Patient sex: M
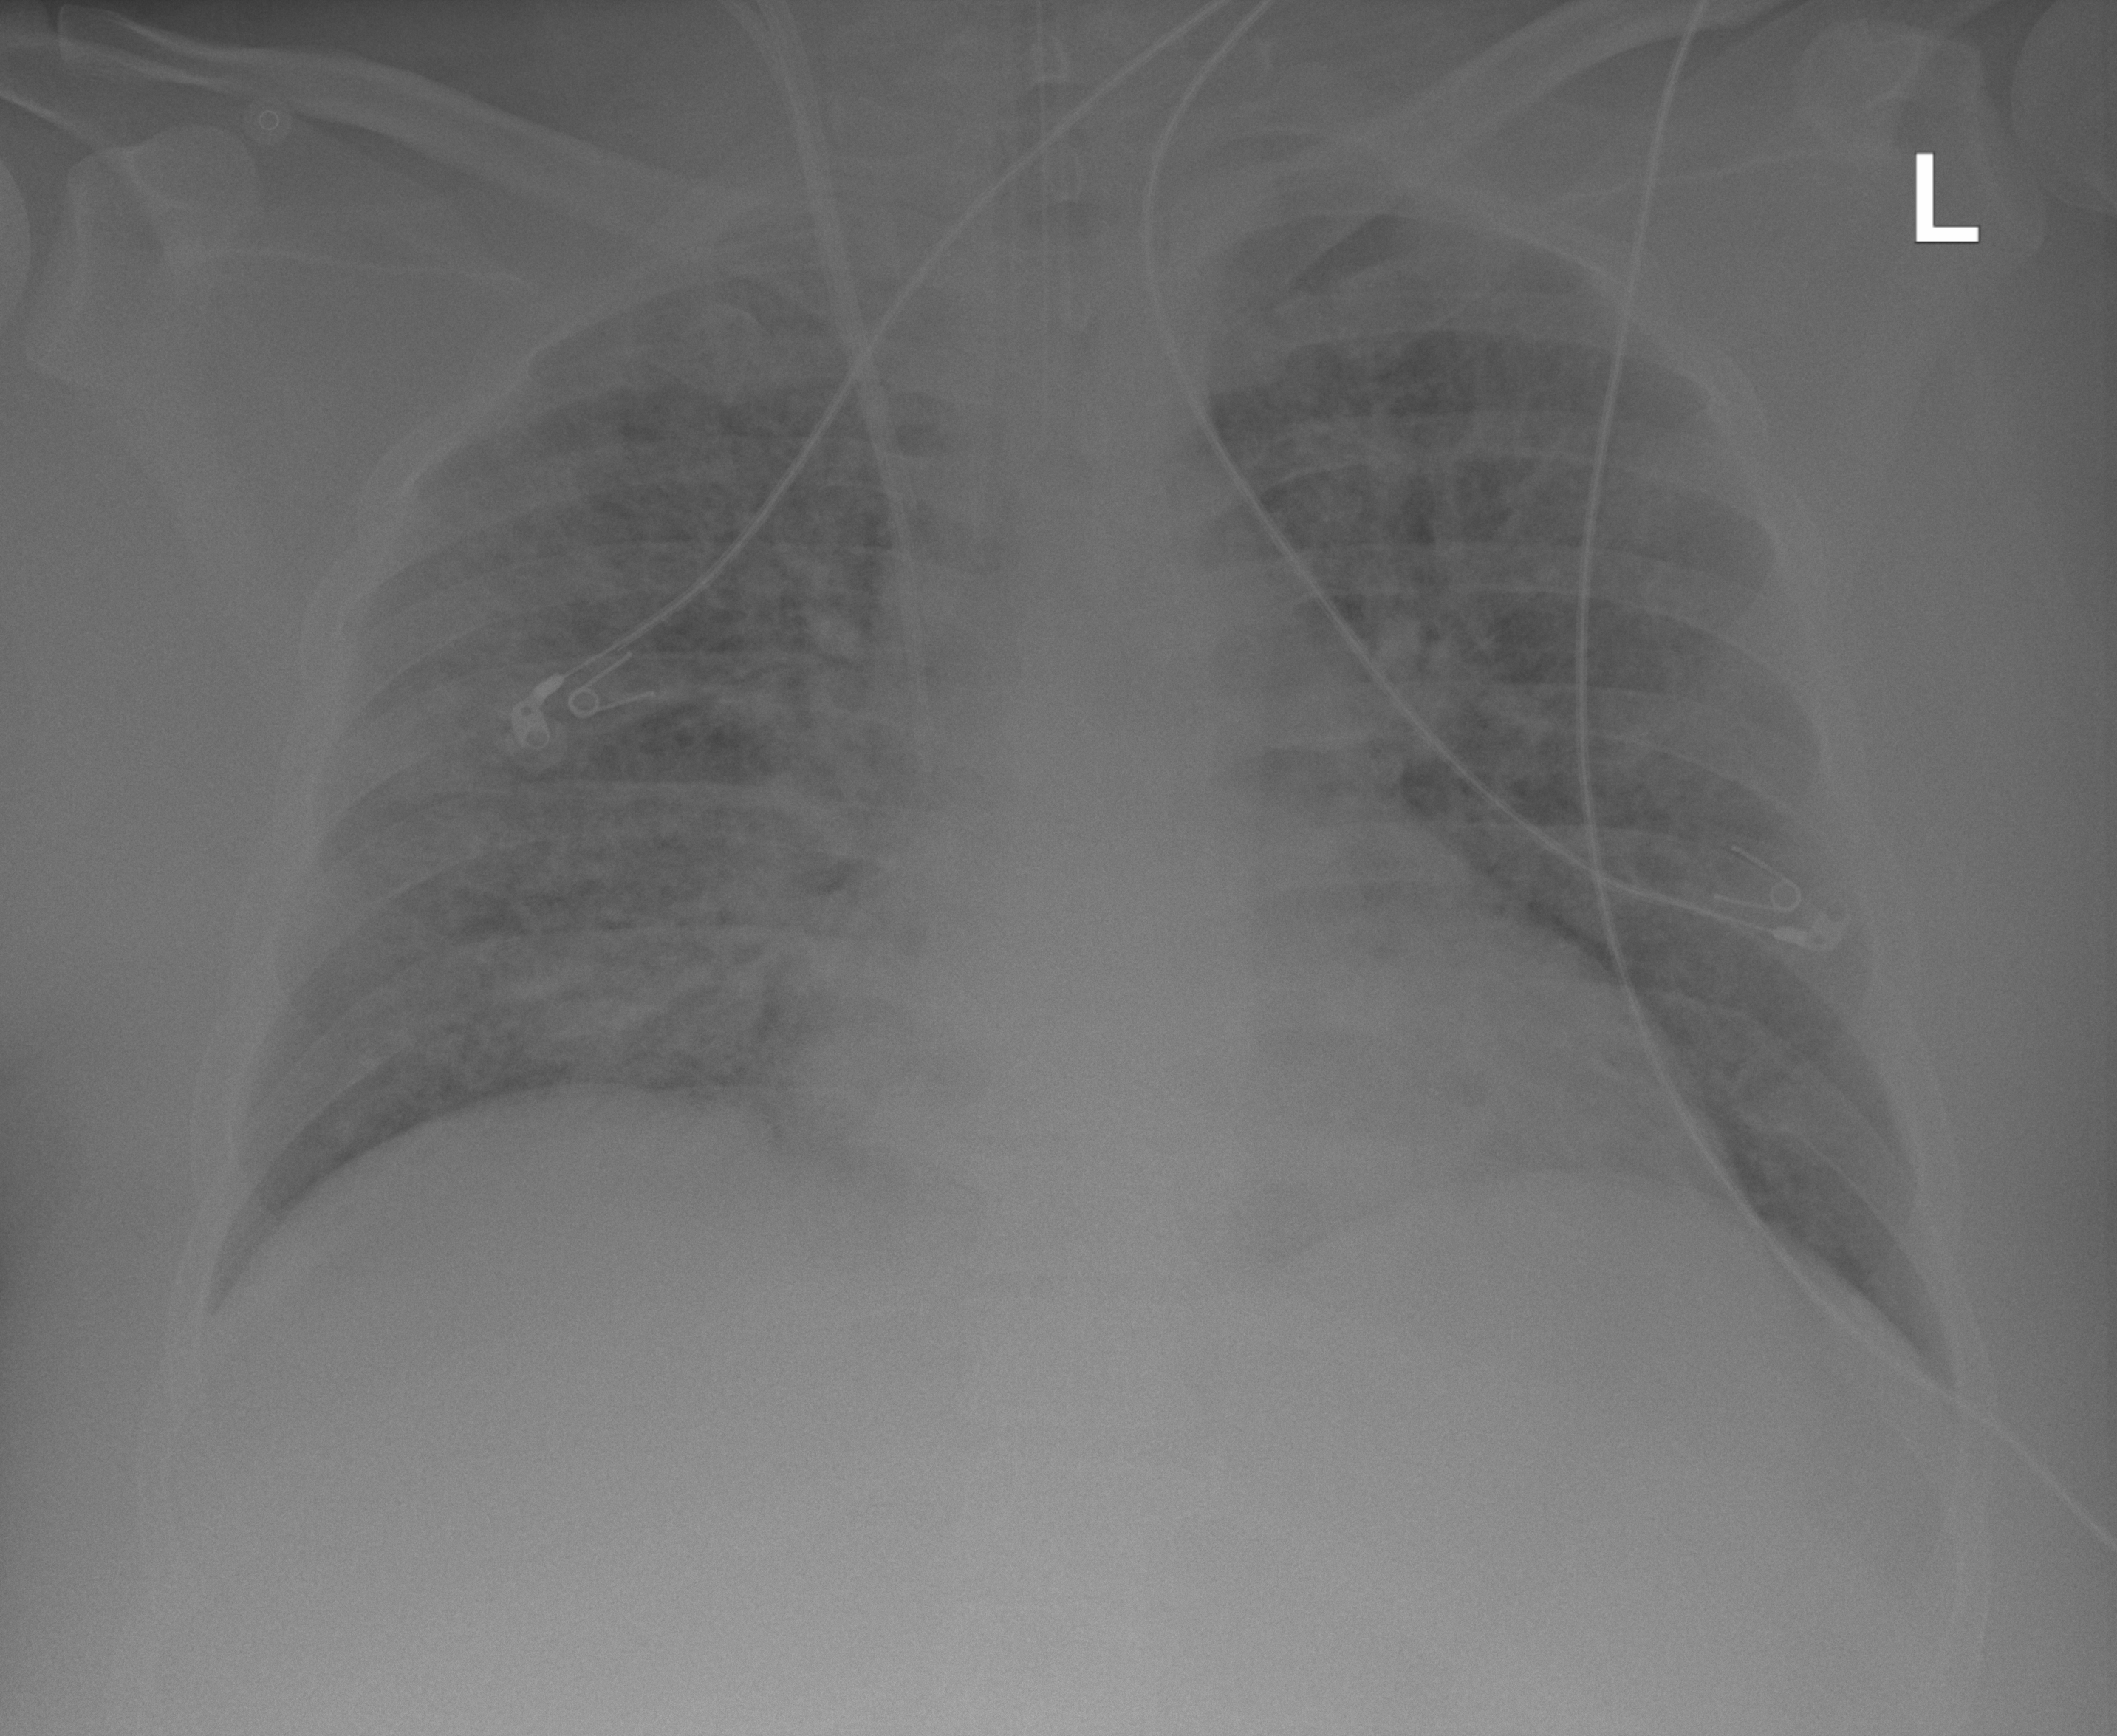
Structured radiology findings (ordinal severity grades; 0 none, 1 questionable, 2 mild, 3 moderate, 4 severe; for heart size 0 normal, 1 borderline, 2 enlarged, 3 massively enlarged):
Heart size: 1
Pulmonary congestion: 0
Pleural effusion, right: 0
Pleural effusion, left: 0
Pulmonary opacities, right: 3
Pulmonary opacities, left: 3
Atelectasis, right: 3
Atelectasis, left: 3